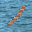
Label: 1